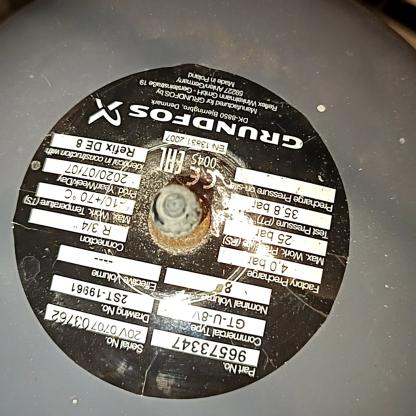
Klasa: tabliczka-znamionowa